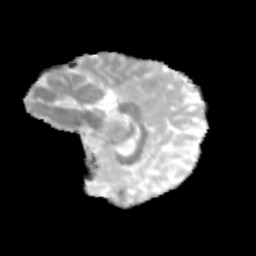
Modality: MD
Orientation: sagittal
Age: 11
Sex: male
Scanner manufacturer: siemens
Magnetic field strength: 3 T
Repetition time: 3.8 s
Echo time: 0.07 s